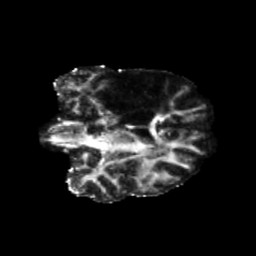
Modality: FA
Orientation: coronal
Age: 46
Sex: female
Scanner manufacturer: siemens
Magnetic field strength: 3 T
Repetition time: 5.25 s
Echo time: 0.08 s